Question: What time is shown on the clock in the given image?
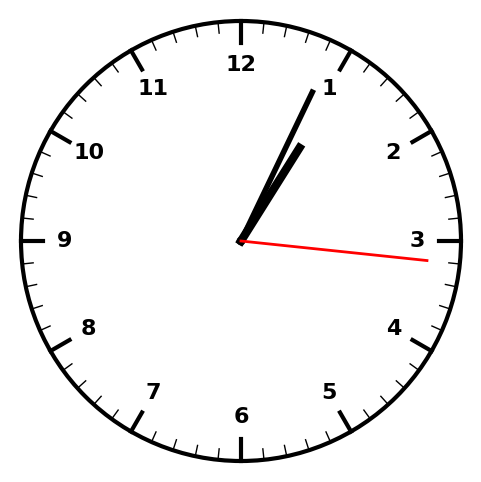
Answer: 01:04:16